Field crop: maize
Growth stage: 1
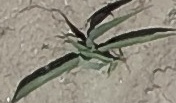
Species: sorghum